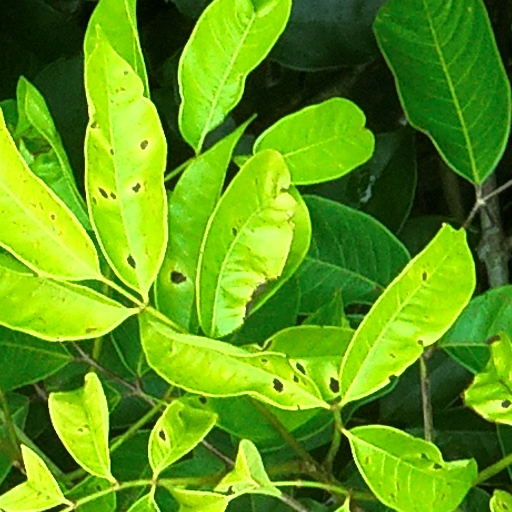
Species: Protium stevensonii
GBIF accepted scientific name: Tetragastris panamensis
Crown area (m\u00b2): 25.912